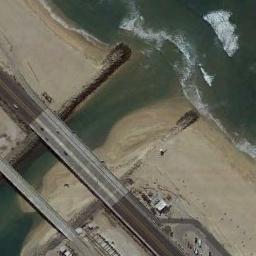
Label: bridge